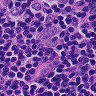
Metastatic tissue present: yes